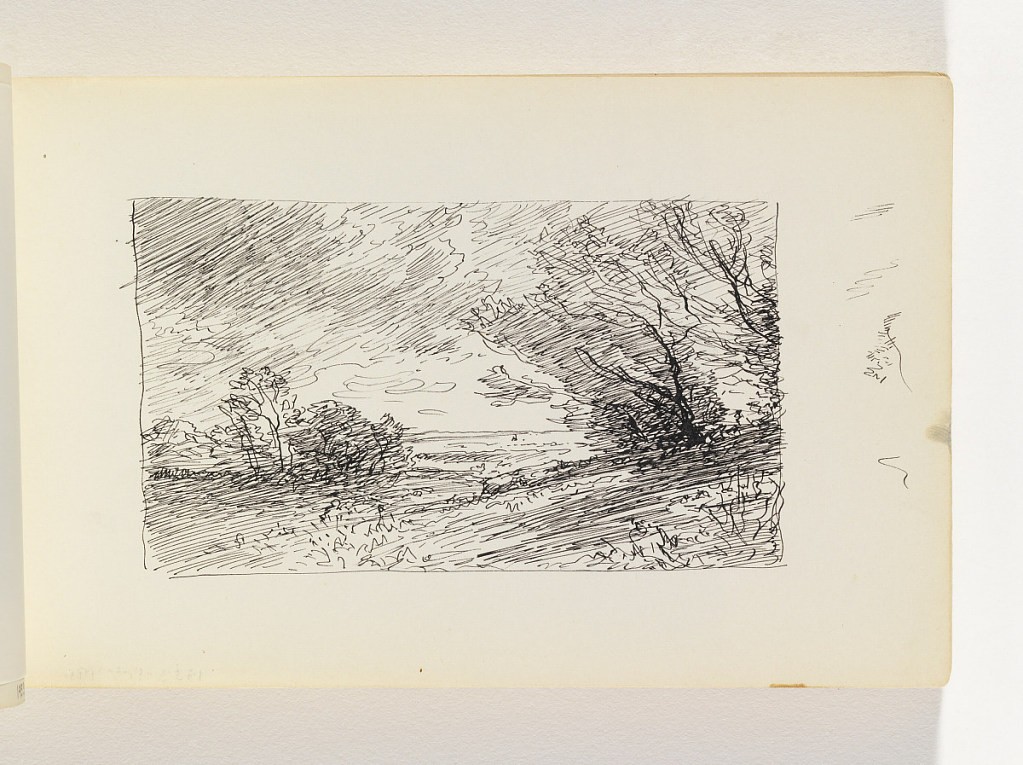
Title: Study of Wind in Trees
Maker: William Trost Richards, American, 1833–1905
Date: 1890–1900
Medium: Pen and black ink on off-white wove paper
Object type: Sketchbook folio
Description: Hill with seemingly windswept trees in right middleground. Second hill with windswept trees in left distance. Flat land out to horizon in center, with dramatically cloudy sky. Miscellaneous pen in margin to right of image.